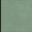
Piece: xx